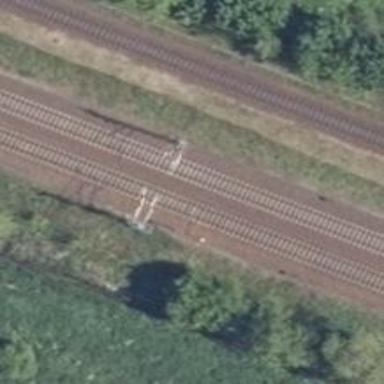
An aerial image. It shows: Railway signal.